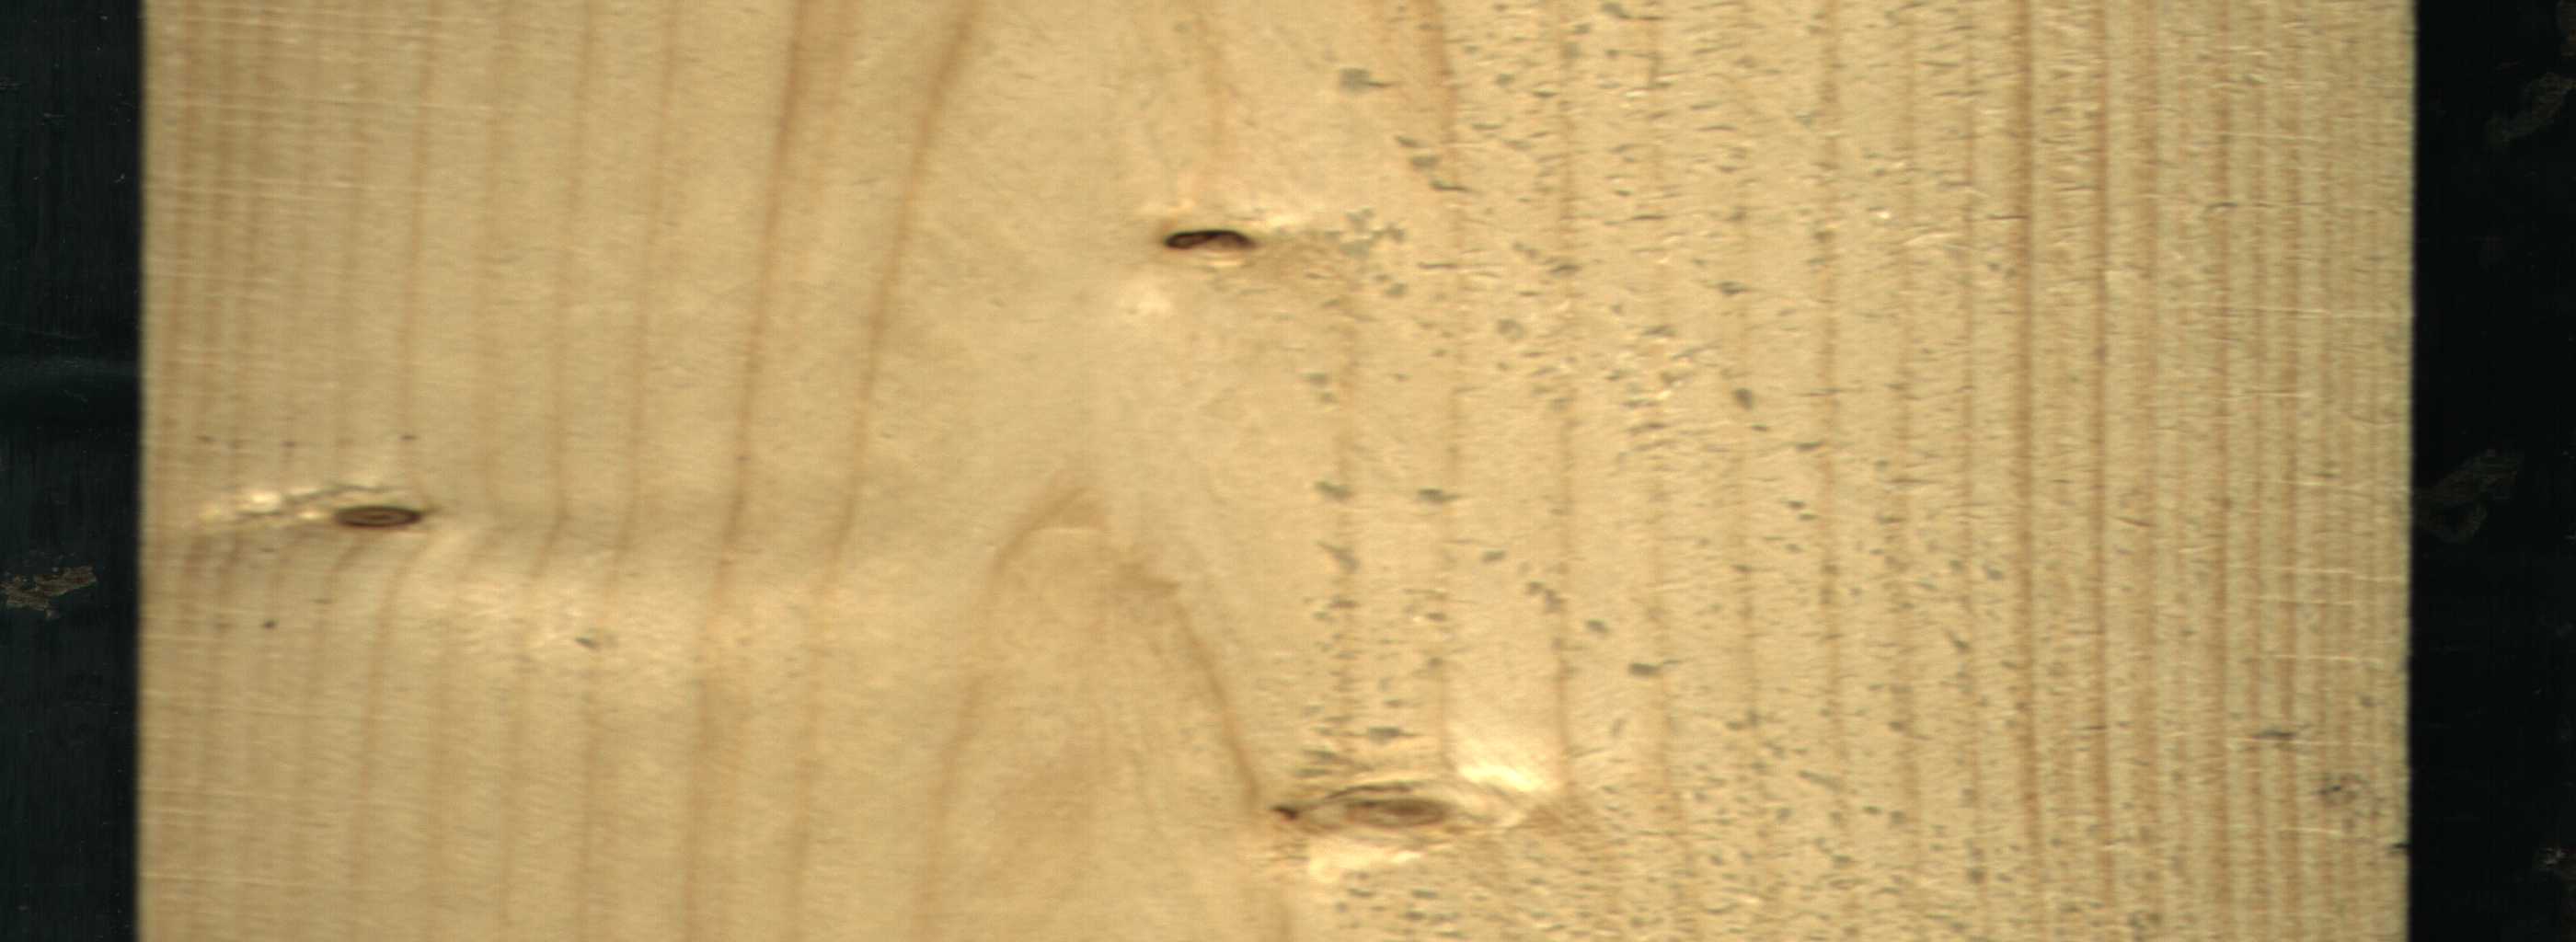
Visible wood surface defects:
Dead_Knot
Live_Knot
Live_Knot